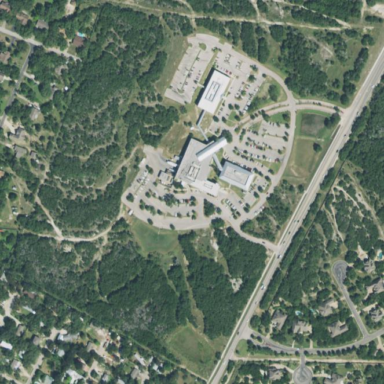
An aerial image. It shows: Healthcare facility identified as hospital.